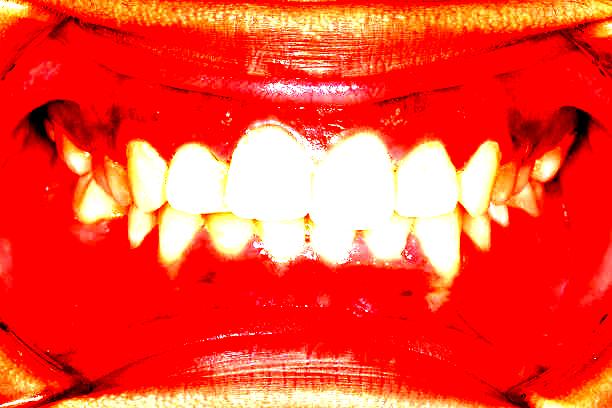
Condition: Gingivitis